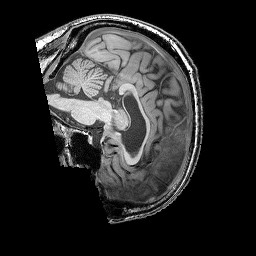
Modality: T1w
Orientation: sagittal
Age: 40
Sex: male
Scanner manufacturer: siemens
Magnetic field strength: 3 T
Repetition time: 2.25 s
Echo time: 0.00411 s